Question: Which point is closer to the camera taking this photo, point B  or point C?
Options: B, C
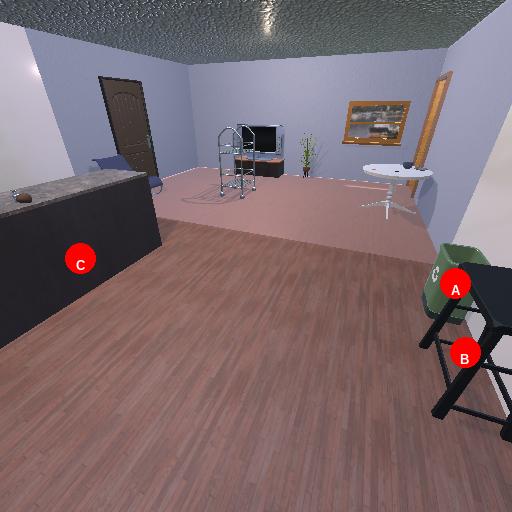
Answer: B